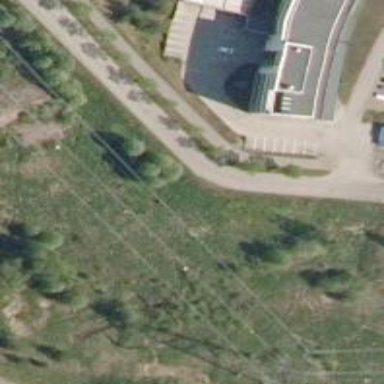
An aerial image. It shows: Asphalt cycleway.